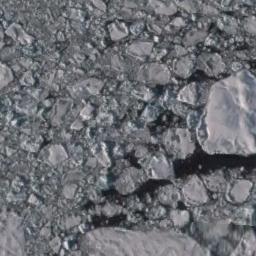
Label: sea_ice